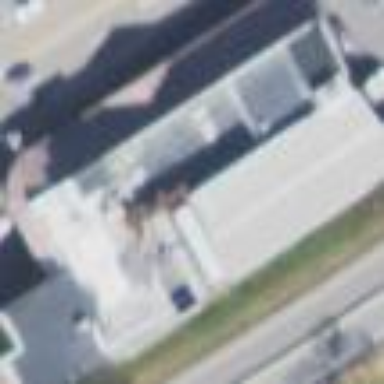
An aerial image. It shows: Supermarket located in building.